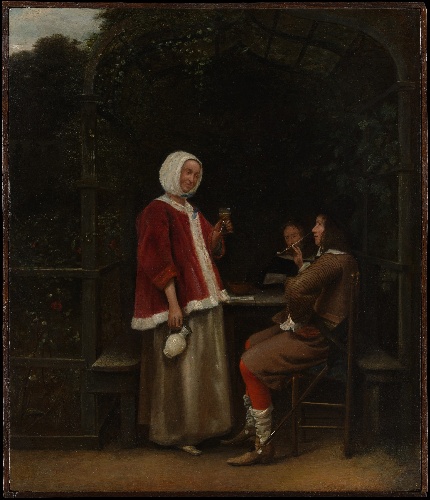
Title: A Woman and Two Men in an Arbor
Artist: Pieter de Hooch
Artist bio: Dutch, Rotterdam 1629–1684 Amsterdam
Date: ca. 1657–58
Object type: Painting
Classification: Paintings
Medium: Oil on wood
Dimensions: Overall 17 3/8 x 14 3/4 in. (44.1 x 37.5 cm); painted surface 17 x 14 3/8 in. (43.2 x 36.5 cm)
Department: European Paintings
Credit line: Bequest of Harry G. Sperling, 1971
Accession year: 1976
Repository: Metropolitan Museum of Art, New York, NY
Tags: Men|Women|Smoking|Drinking